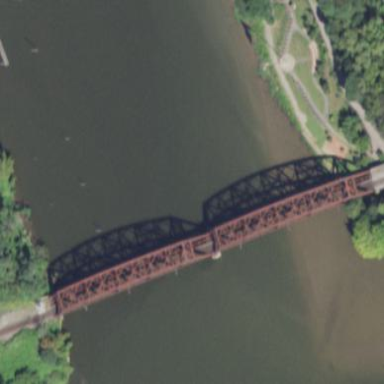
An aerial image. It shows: Man-made bridge.